Platform: macOS
Application: Arc Browser
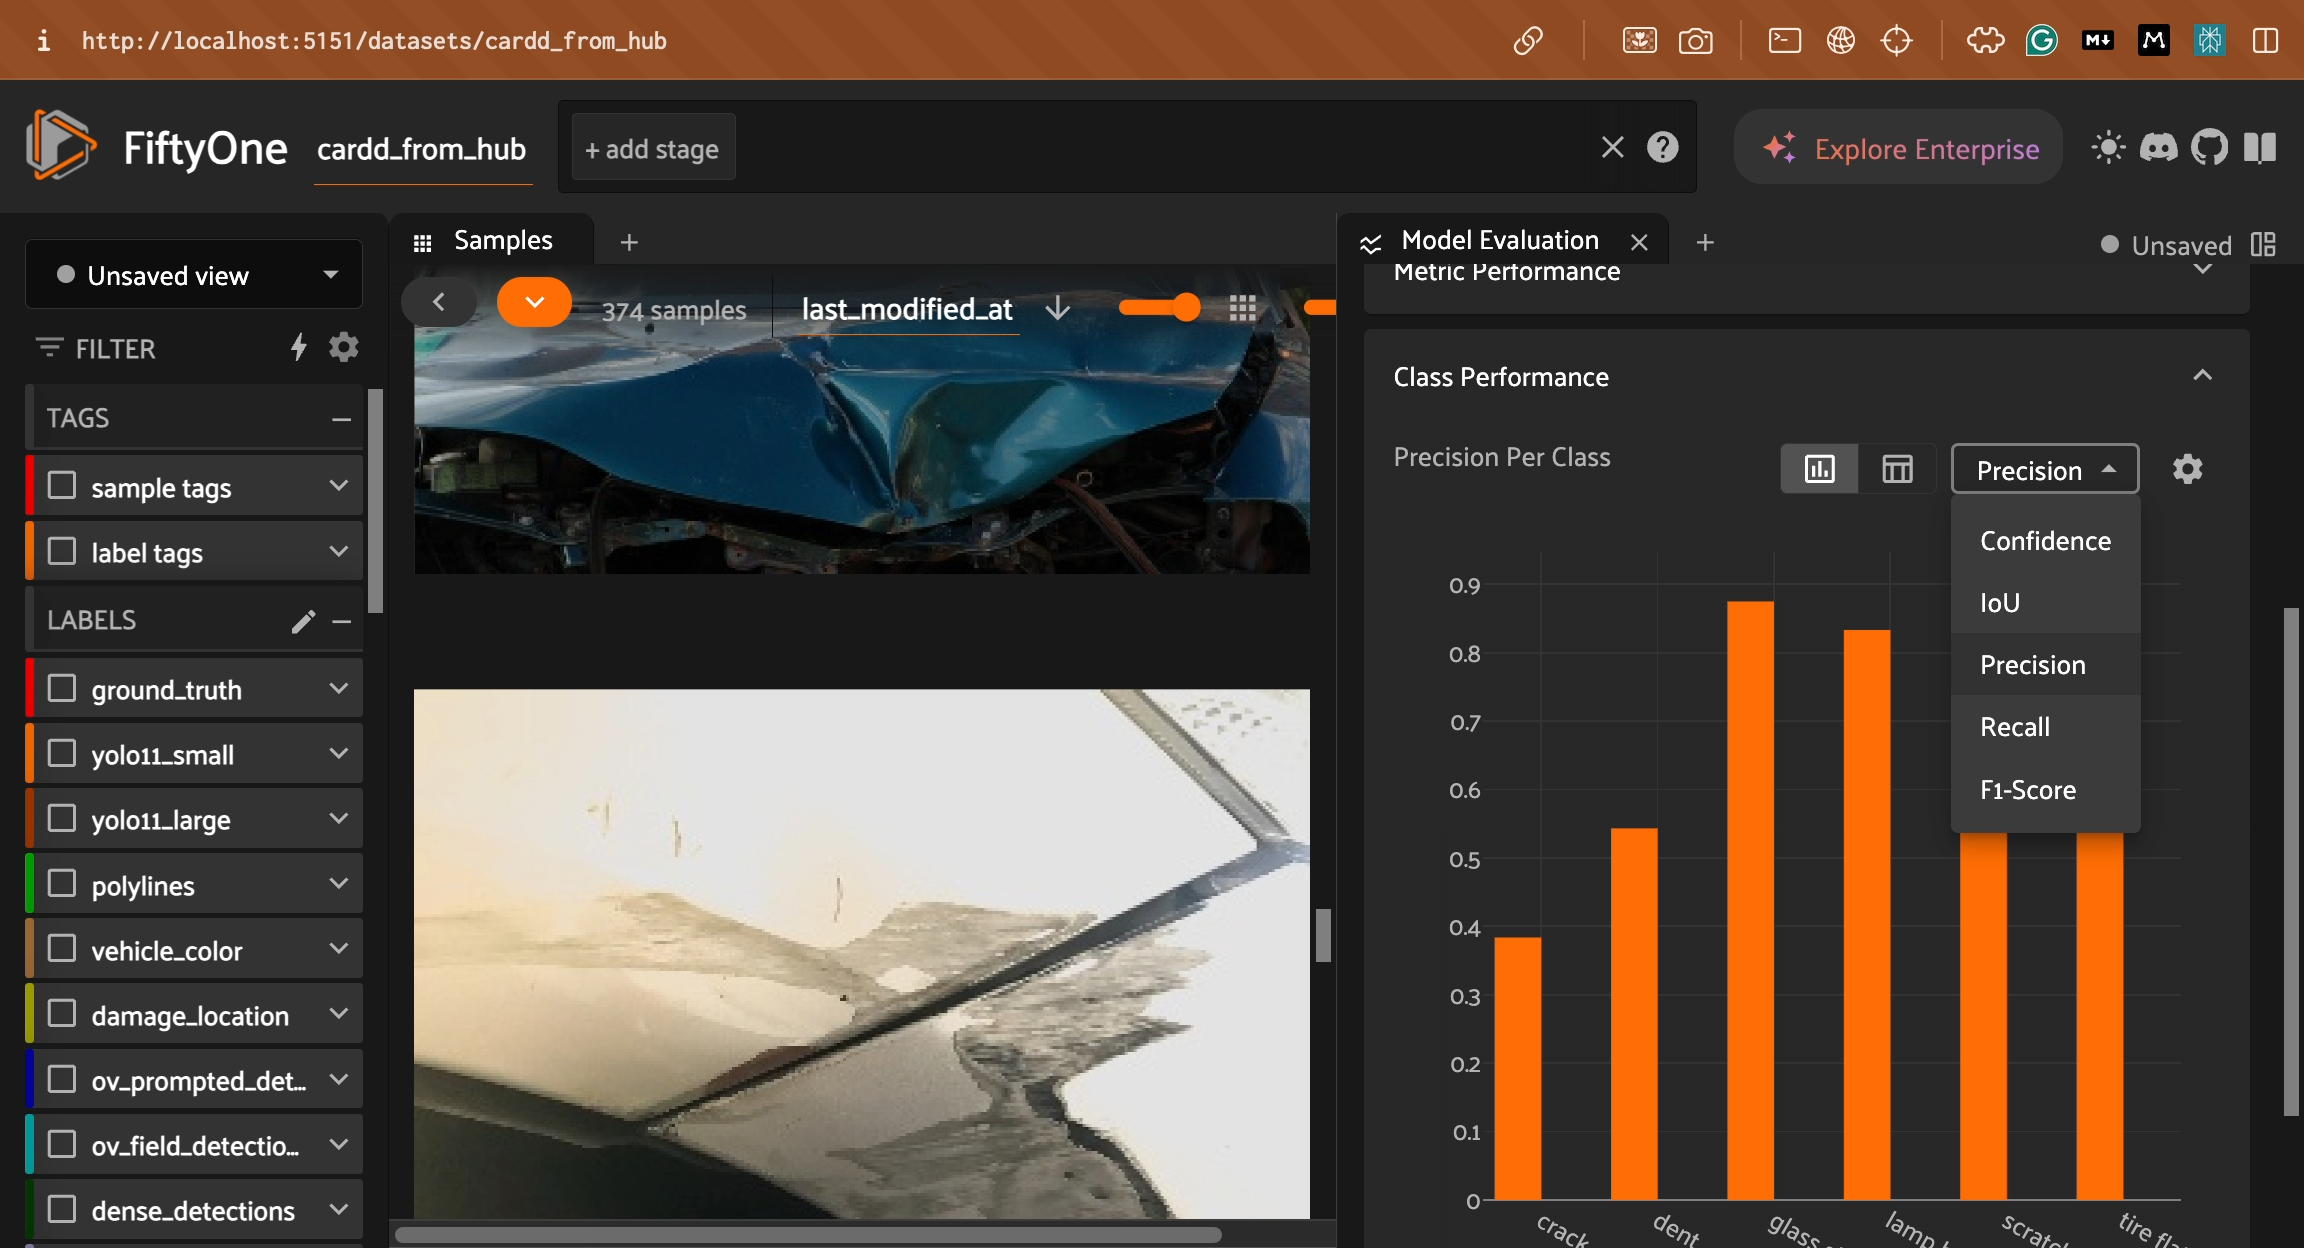
action_type: click
steps_since_start: 1

task_description: Load per class performance for the Confidence metric
action_type: select
element_info: Menu Item
steps_since_start: 1

task_description: Load per class performance for the IoU metric
action_type: select
element_info: Menu Item
steps_since_start: 1

task_description: Load per class performance for the Precision metric
action_type: select
element_info: Menu Item
steps_since_start: 1

task_description: Load per class performance for the Recall metric
action_type: select
element_info: Menu Item
steps_since_start: 1

task_description: Load per class performance for the F1-Score metric
action_type: select
element_info: Menu Item
steps_since_start: 1